Question: I'm developing a mobile website and would like to add gesture recognition to some of the key features of the site.
Is there a suitable javascript library that would allow me to draw a gesture and recognise the gesture as a token I could hook up to an event call?
As an example of this type of functionality in Dolphin see these links;

And the video:
<URL>
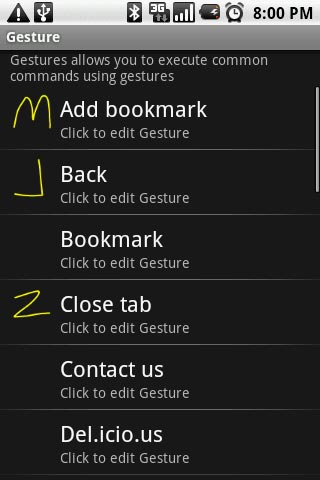
Answer: Here is one: <URL>
And: <URL>